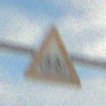
Verkehrszeichen: RadverkehrRechts
Umgebung: Outdoor, RoadRail
Tageszeit: MorningAfternoon
Wetter: PartlyCloudy
Licht: Natural
Jahreszeit: NotSpecified
Kontrast: HighContrast